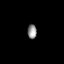
Tissue: prostate
Cell type: Fibroblasts
Senescence score: 0.7595
Nuclear area (px): 129
Mean DAPI intensity: 142.705